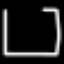
Label: square